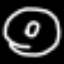
Label: donut